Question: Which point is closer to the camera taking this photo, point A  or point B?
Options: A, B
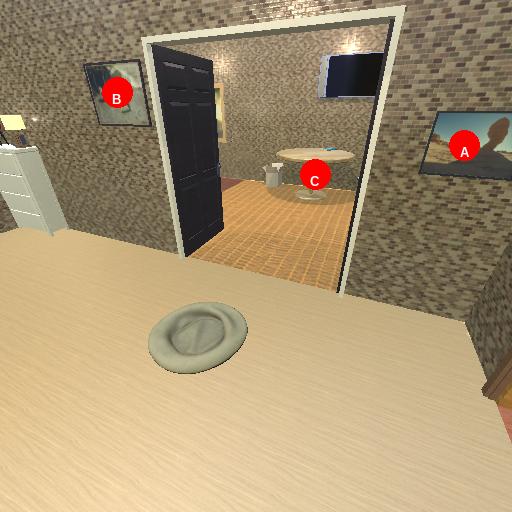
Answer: A